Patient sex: M
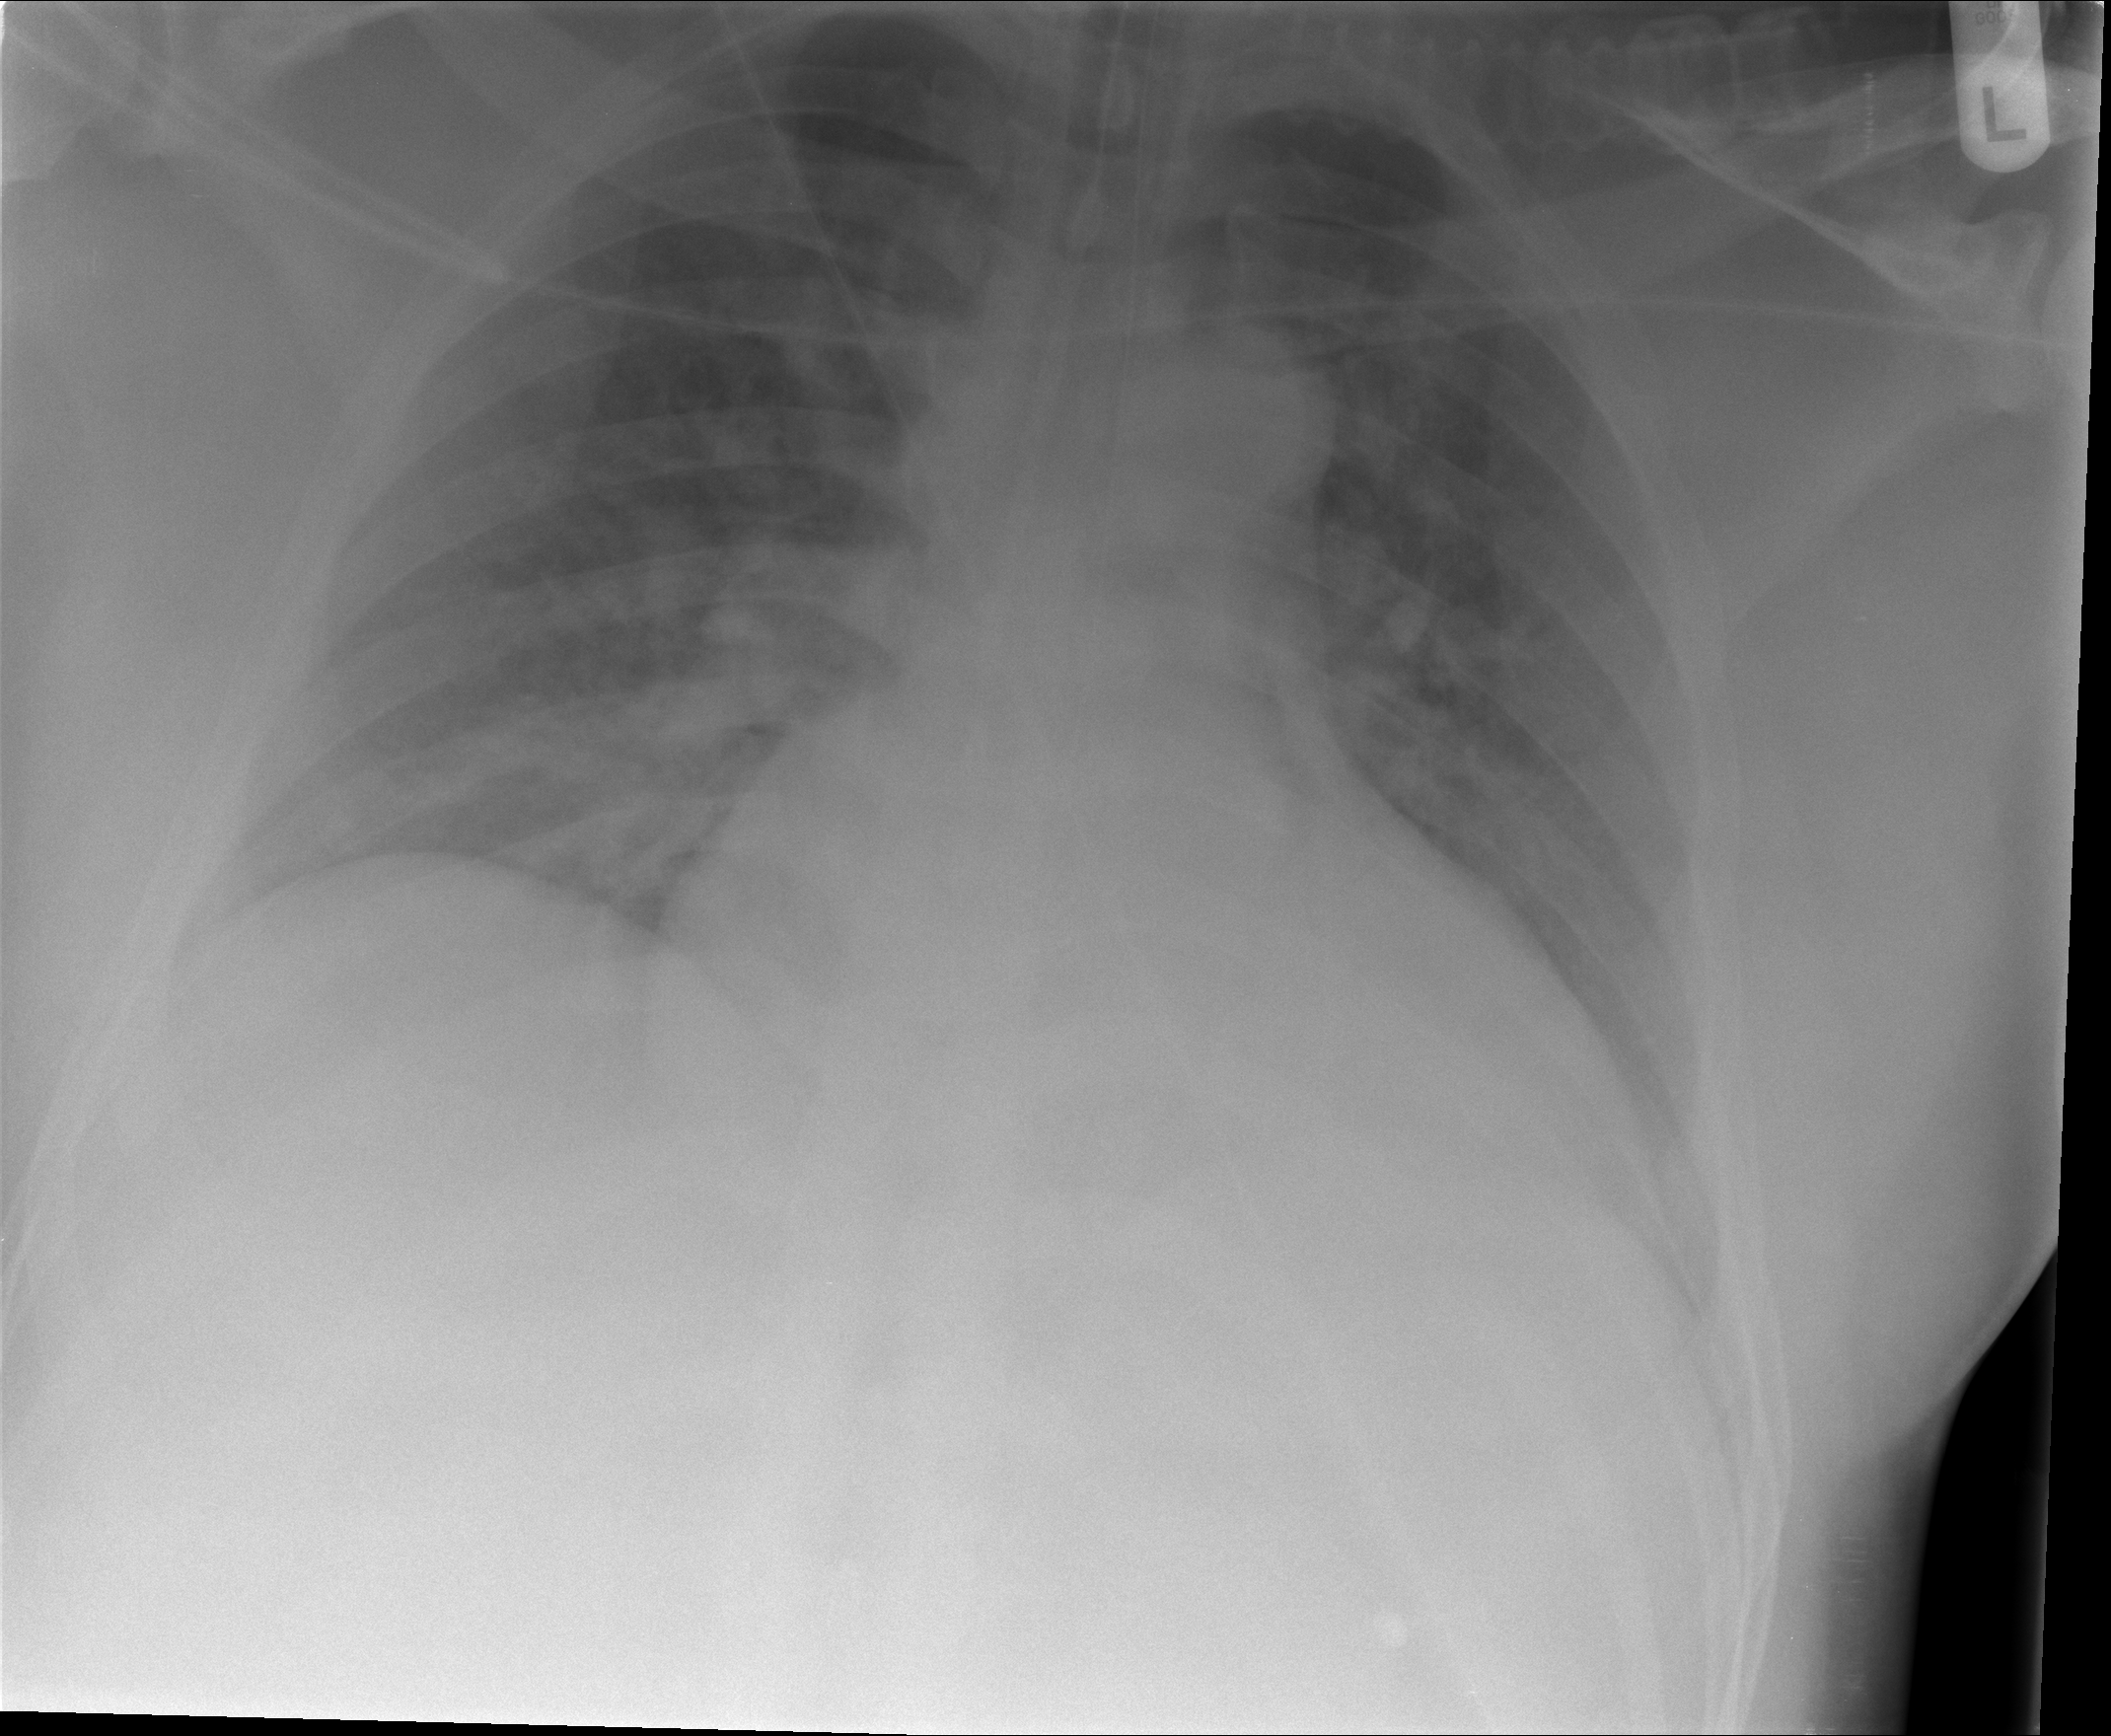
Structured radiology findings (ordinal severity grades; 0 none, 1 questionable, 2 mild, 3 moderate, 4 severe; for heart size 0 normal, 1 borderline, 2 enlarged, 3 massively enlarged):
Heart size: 2
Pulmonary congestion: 3
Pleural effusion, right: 0
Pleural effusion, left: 0
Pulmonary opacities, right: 2
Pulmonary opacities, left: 2
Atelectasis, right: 0
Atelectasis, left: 0